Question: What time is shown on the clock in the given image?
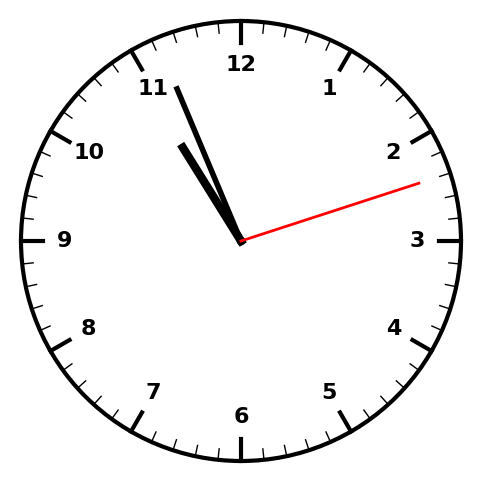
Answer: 10:56:12